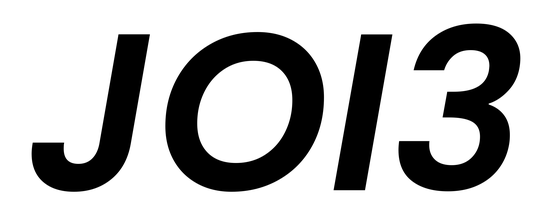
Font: Poppins-SemiBoldItalic